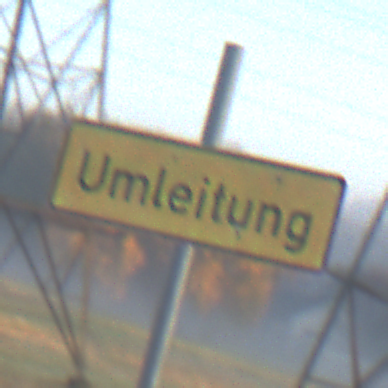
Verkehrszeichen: Umleitungsankuendigung
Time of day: Dawn
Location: Outdoor (Nature)
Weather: Clear
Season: NotSpecified
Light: Natural